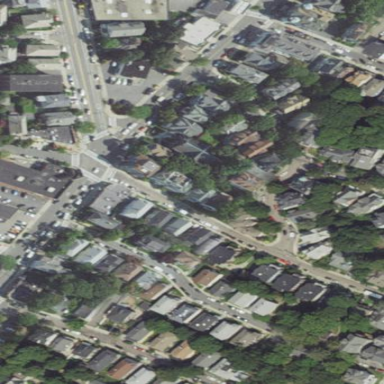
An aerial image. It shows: Sidewalk.